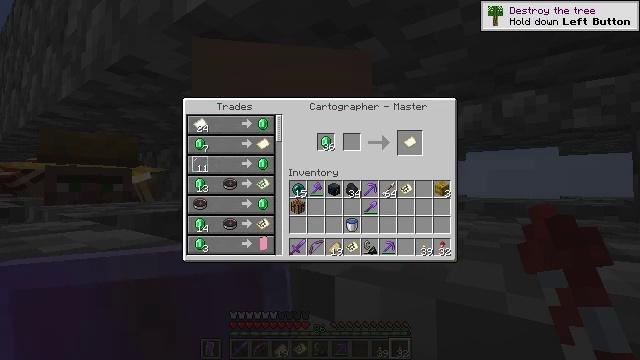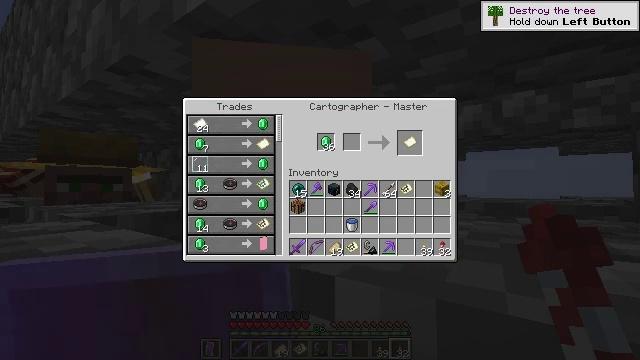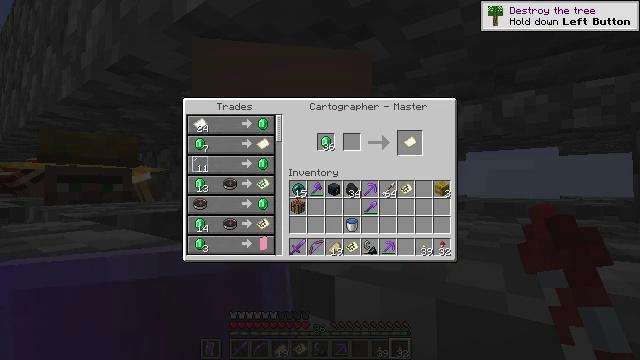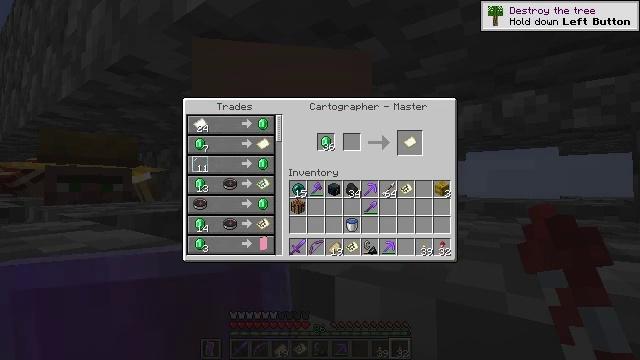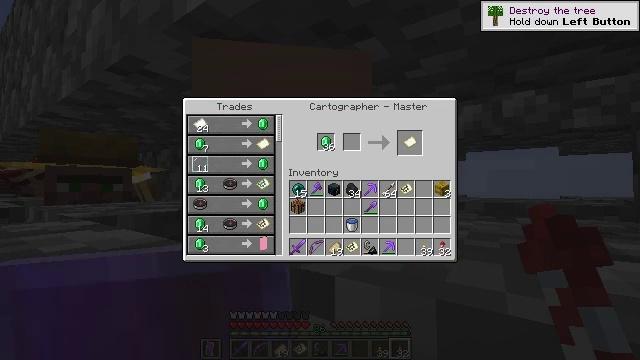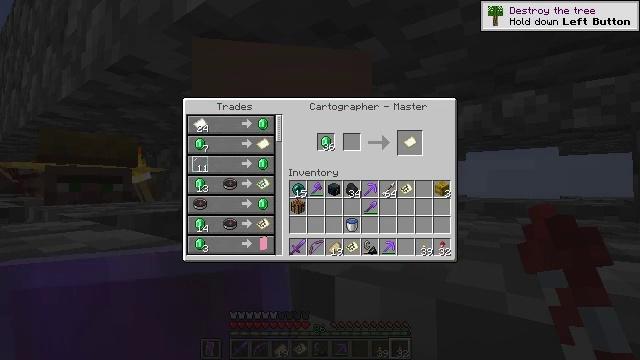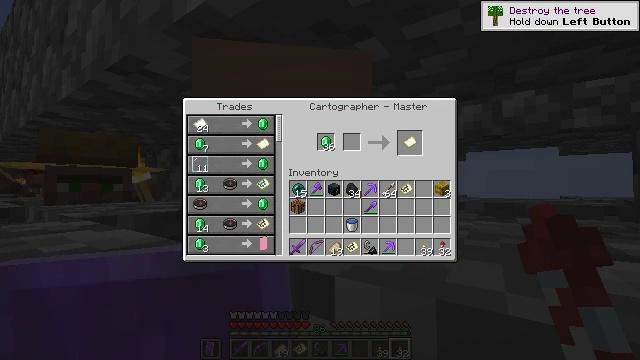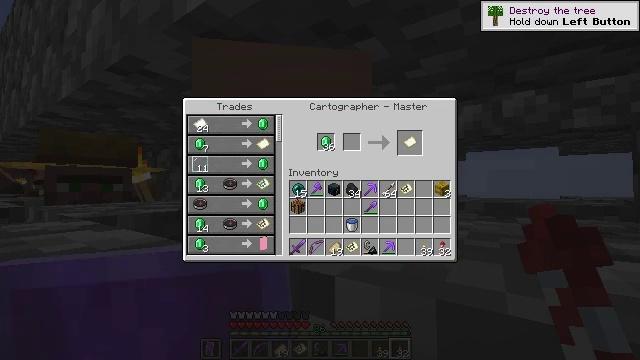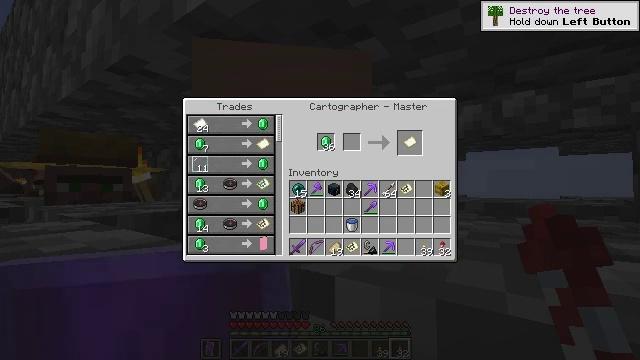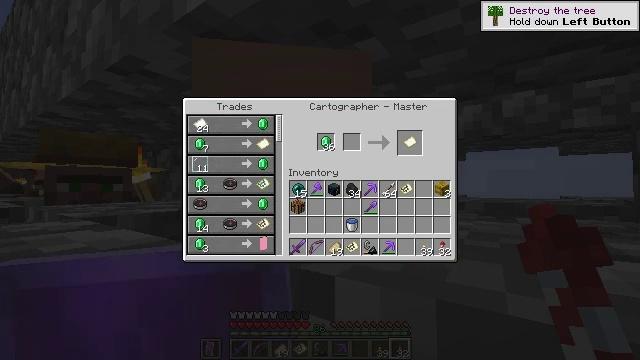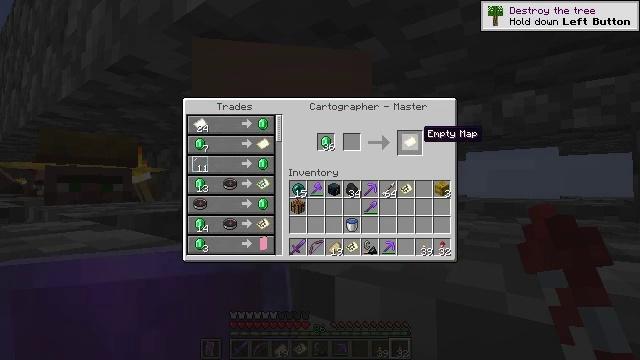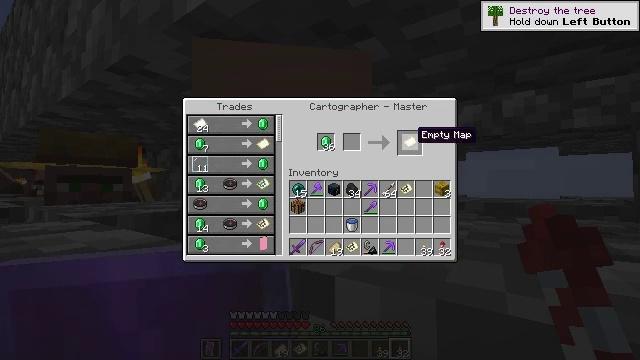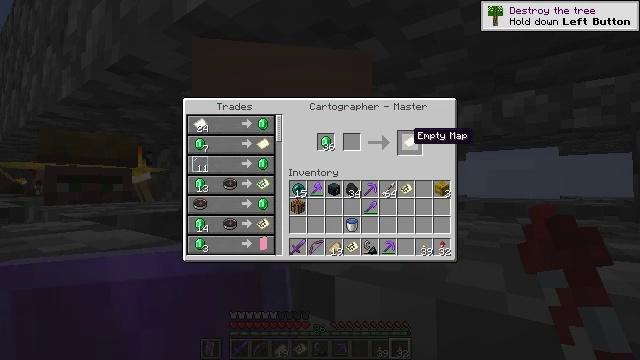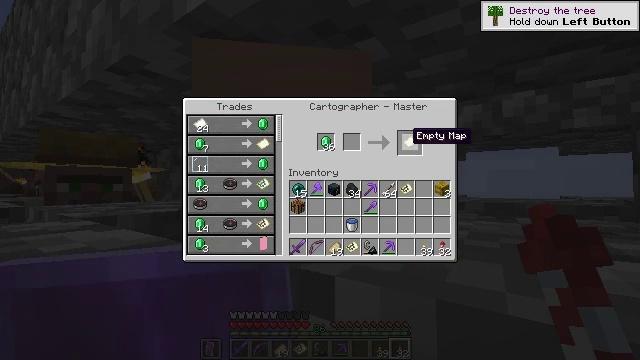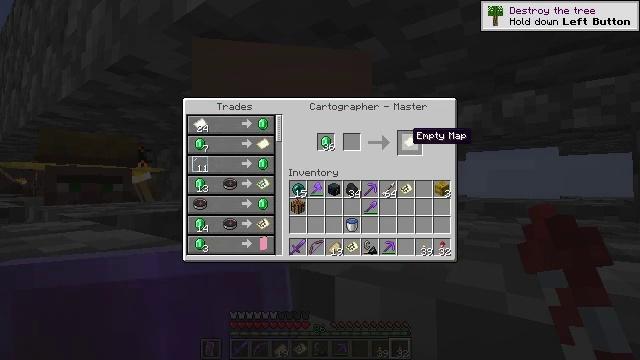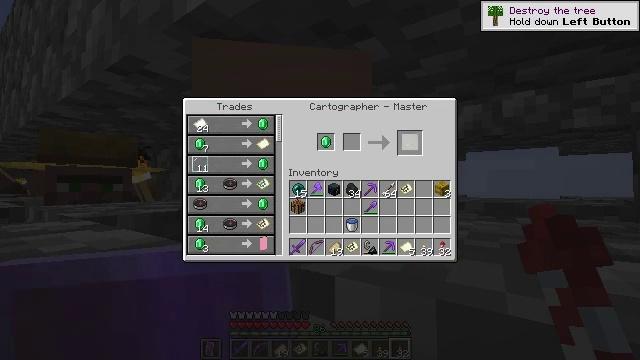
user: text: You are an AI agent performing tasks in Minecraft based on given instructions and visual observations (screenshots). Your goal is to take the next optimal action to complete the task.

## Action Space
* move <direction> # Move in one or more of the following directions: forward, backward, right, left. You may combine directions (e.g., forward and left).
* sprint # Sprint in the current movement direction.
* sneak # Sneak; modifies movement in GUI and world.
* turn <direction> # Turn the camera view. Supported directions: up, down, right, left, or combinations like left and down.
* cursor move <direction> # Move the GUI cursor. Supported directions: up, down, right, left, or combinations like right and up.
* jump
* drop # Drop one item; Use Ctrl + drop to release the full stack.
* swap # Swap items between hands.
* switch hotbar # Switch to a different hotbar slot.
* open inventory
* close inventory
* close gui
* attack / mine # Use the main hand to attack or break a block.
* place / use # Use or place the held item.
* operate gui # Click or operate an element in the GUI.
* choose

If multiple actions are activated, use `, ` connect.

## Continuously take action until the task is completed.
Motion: motion action
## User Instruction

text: craft item air
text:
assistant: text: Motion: sneak
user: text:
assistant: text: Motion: sneak
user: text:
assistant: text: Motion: sneak
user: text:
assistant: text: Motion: sneak
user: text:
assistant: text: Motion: sneak, turn left
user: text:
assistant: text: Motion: sneak, turn left
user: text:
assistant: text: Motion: sneak, turn left
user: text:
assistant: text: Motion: sneak
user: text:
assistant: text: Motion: sneak
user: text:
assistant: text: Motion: sneak
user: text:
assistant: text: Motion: sneak
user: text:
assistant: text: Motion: sneak
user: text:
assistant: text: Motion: sneak
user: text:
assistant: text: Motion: sneak
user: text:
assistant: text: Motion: sneak, attack / mine
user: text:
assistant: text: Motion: sneak, attack / mine
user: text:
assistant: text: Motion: sneak, attack / mine
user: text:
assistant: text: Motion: sneak, attack / mine
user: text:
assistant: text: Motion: sneak, attack / mine
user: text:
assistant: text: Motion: sneak, attack / mine